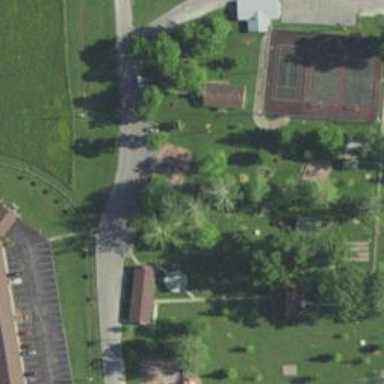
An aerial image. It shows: Springy playground.